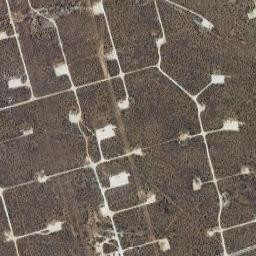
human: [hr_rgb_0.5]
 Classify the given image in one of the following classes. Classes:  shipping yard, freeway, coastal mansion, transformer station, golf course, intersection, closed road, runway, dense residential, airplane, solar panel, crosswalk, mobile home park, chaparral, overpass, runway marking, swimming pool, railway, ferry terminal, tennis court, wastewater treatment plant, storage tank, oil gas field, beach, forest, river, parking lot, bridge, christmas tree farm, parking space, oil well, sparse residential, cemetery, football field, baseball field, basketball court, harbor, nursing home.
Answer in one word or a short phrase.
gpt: oil gas field